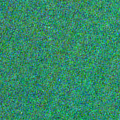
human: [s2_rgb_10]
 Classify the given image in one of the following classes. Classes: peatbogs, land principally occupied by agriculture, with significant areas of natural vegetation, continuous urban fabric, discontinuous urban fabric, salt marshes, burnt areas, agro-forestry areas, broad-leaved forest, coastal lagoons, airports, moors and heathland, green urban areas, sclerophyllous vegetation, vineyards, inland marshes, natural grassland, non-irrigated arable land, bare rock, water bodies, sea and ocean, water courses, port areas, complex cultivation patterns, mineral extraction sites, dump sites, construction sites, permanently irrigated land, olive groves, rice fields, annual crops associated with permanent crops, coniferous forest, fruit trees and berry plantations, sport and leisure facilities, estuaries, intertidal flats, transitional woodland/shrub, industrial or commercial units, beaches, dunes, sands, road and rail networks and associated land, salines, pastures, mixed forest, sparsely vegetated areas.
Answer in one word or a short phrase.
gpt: sea and ocean